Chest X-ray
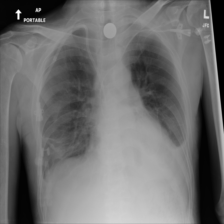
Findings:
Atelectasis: positive
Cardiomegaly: negative
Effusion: positive
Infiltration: positive
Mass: negative
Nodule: negative
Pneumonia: negative
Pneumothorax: negative
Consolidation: negative
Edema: negative
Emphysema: negative
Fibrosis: negative
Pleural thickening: negative
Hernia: negative